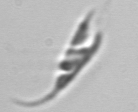
Label: Chrysochromulina_lanceolata